Question: I always use to write my software, occasionally checking back in Xcode 3 to see whether the application still compiles there. It usually does. However, today I found out that Xcode 3 detects the application as iOS and not OS X.
I checked the Base SDK, and it's fine. I checked the architectures, deployment target, etc.
To illustrate the issue, here's a screenshot

Again, my application is an iOS application, but an OS X application.
What am I doing wrong?
PS: Yes, the Target is called "Mac".
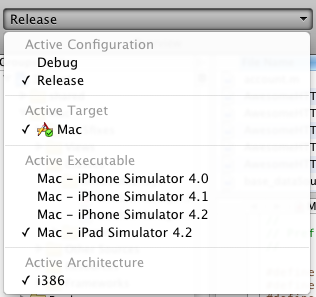
Answer: Well, it turns out that it was a silly caching issue...
Apparently Xcode 3 builds a user profile within the project directory - of course, these files are hidden and I didn't even think about looking at them.
When the only thing I couldn't find in the project file was a solution, I noticed these two files sitting in the project directory. I closed the project, deleted the files, and opened the project again. Xcode 3 marked the project as an OS X application again!